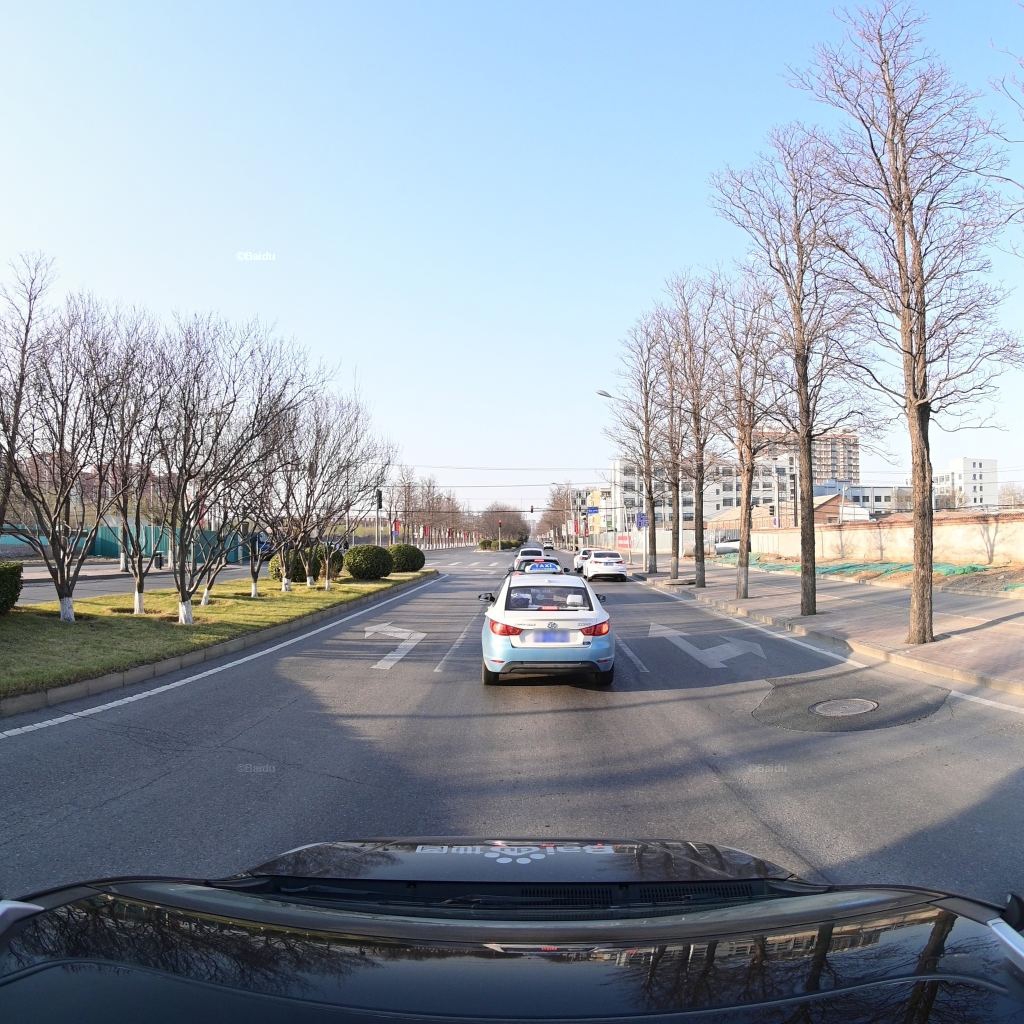
Region: Fengtai
Road damage annotations: transverse crack, longitudinal crack, manhole cover, alligator crack, longitudinal patch